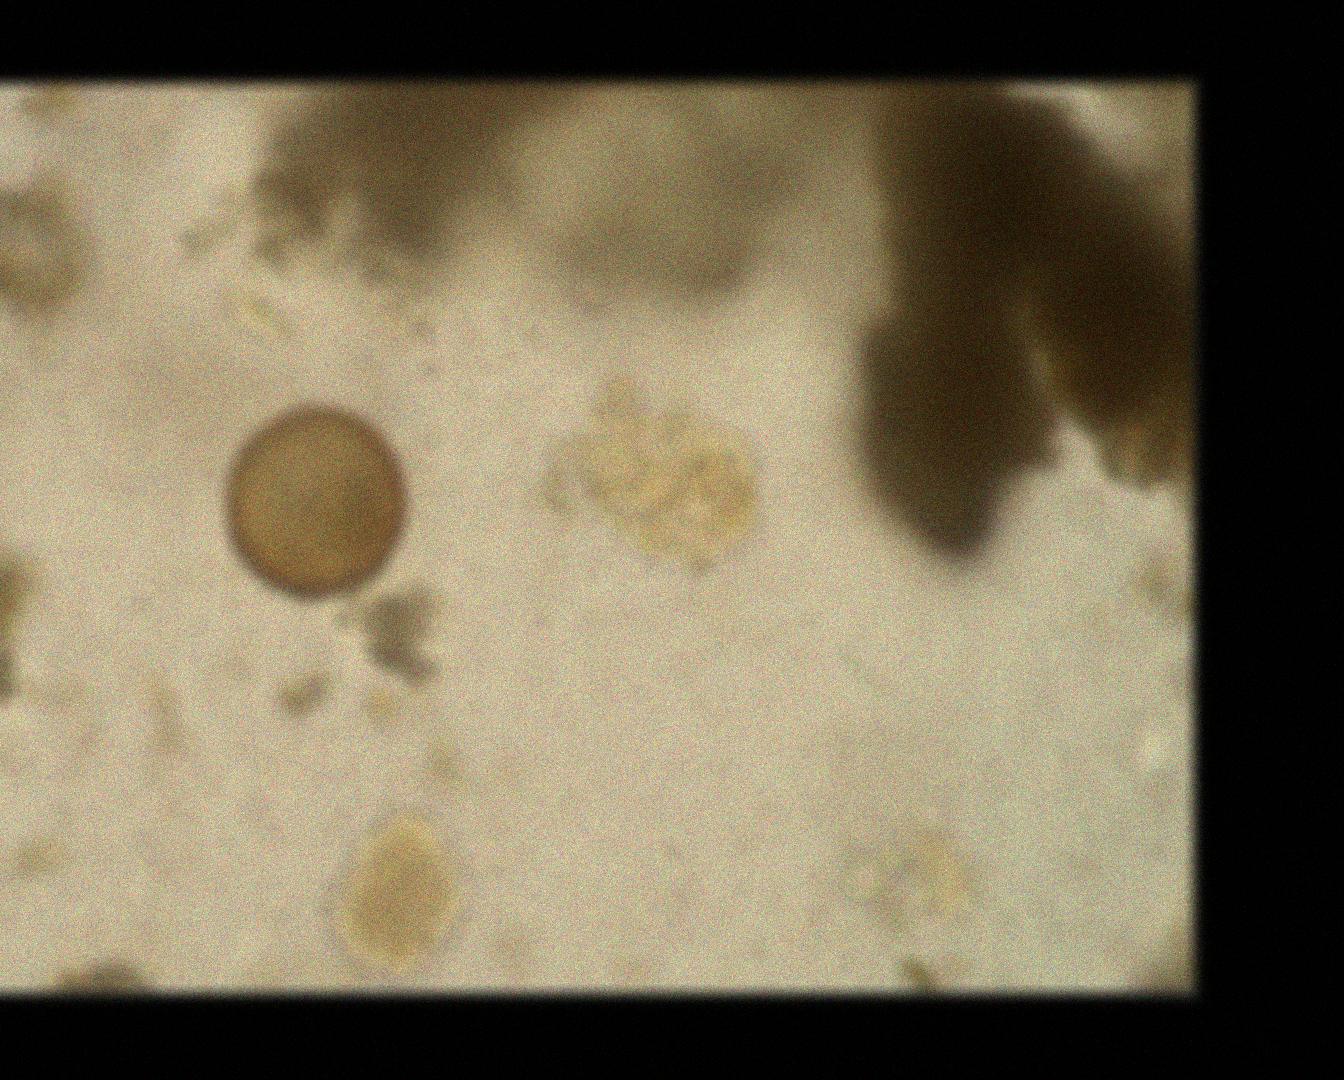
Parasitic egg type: Hymenolepis diminuta